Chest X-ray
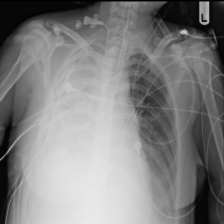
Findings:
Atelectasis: negative
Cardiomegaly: negative
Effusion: positive
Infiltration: negative
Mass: negative
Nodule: negative
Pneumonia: negative
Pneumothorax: negative
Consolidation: negative
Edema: negative
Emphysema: negative
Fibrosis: negative
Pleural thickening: negative
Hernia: negative